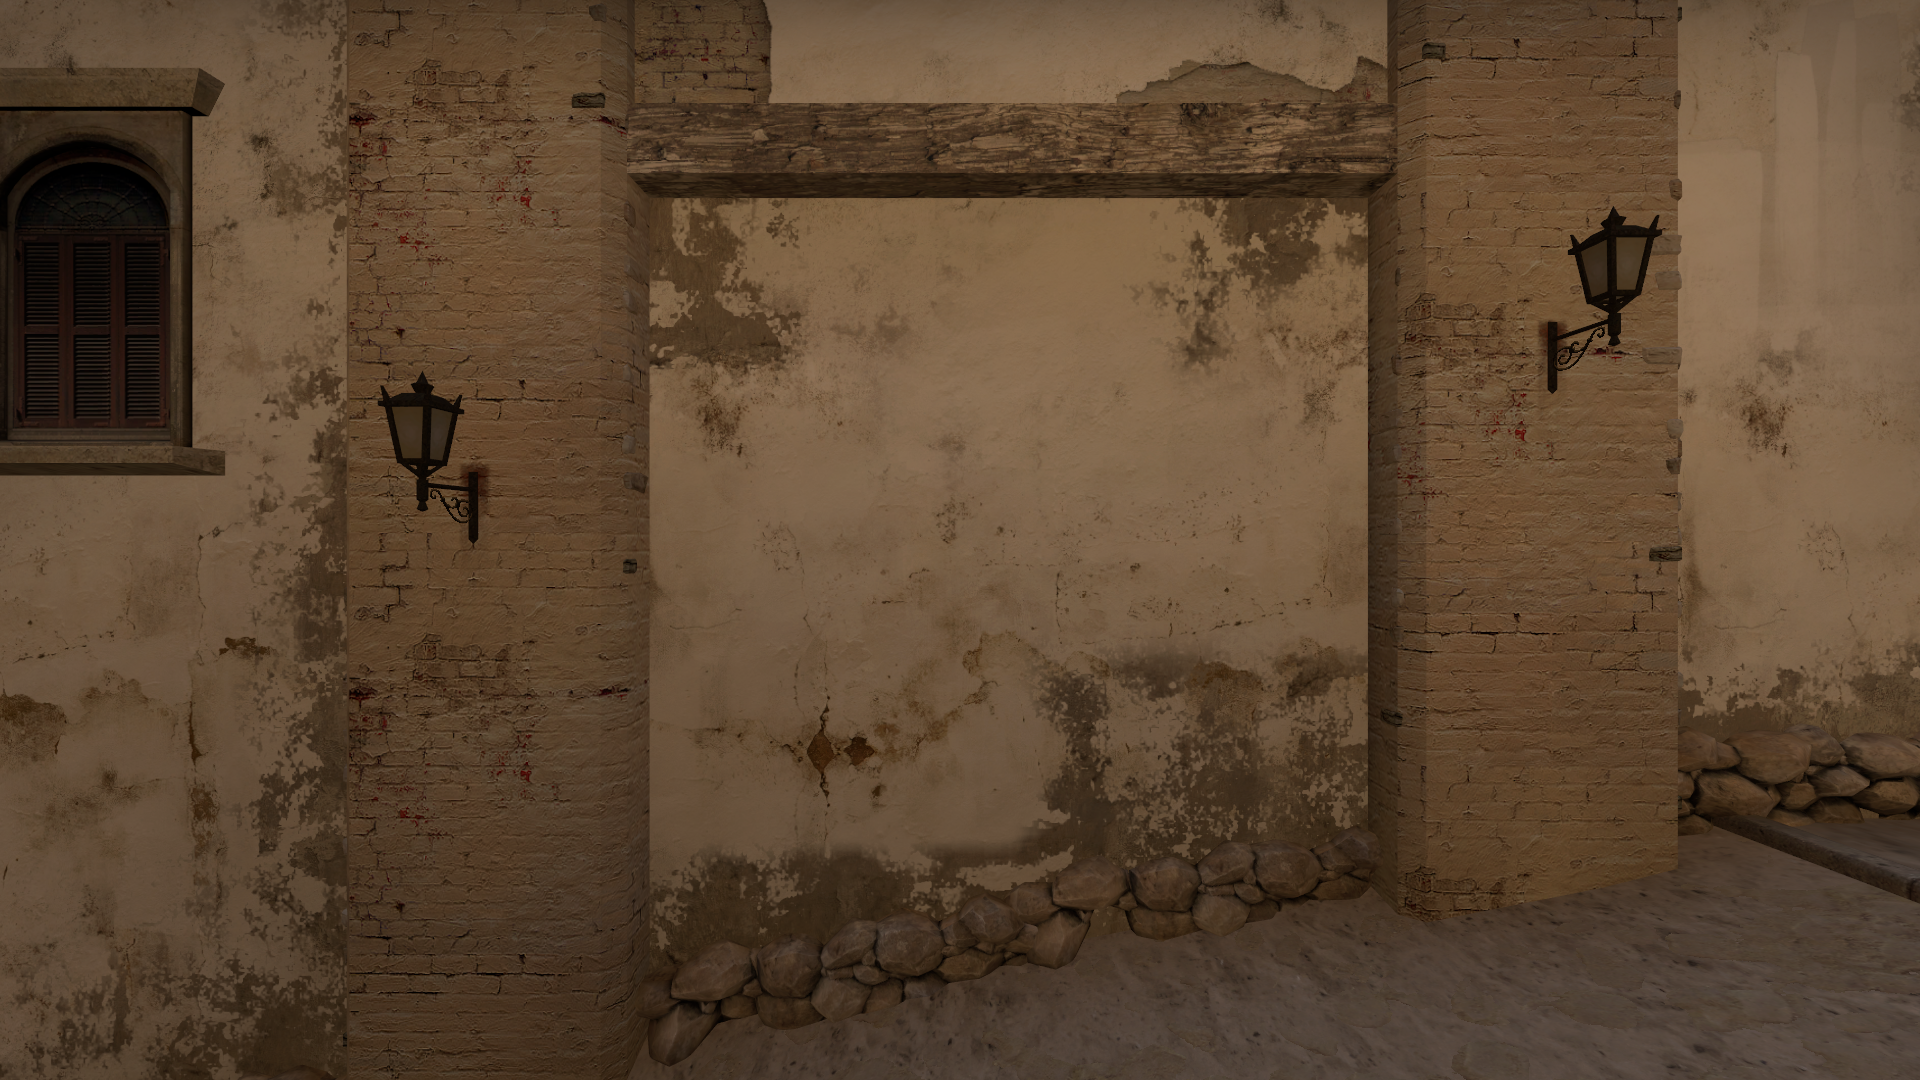
Map: de_mirage